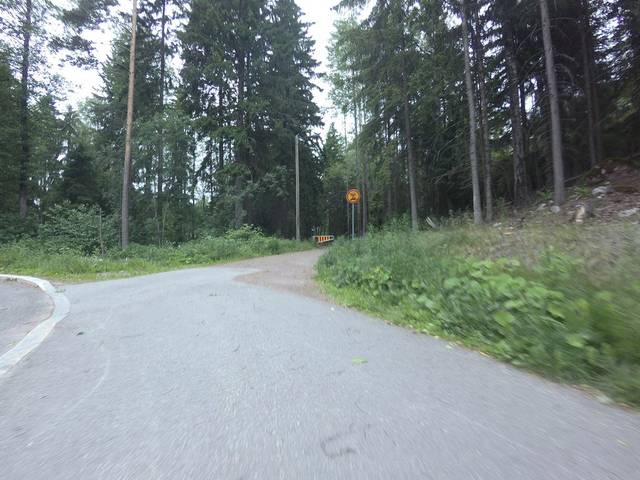
Region: Finland
Coordinates: 60.171, 24.712